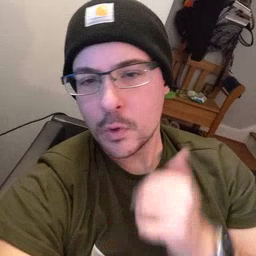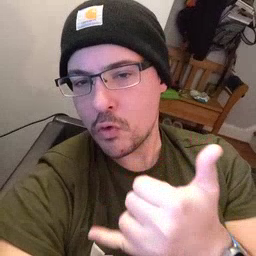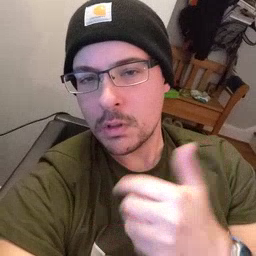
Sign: callonphone